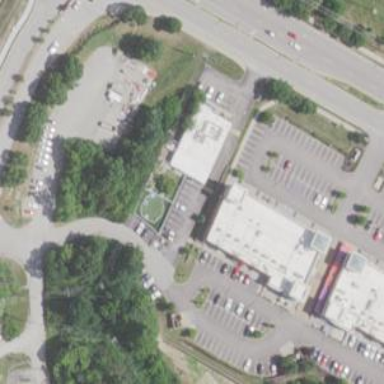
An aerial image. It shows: Fitness center located in leisure land.